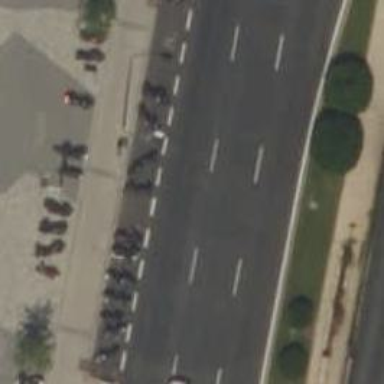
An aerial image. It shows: Motorcycle parking area.